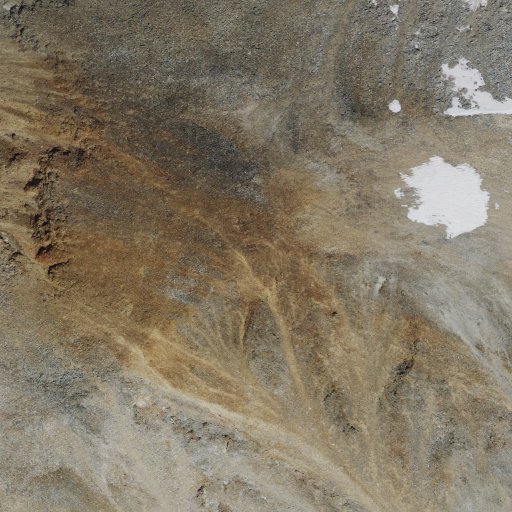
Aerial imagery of mountain in California named Koip Peak containing barren land and shrub